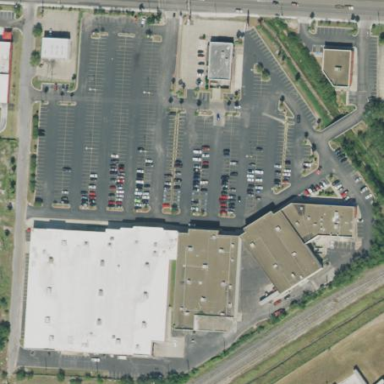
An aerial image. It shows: Retail area.